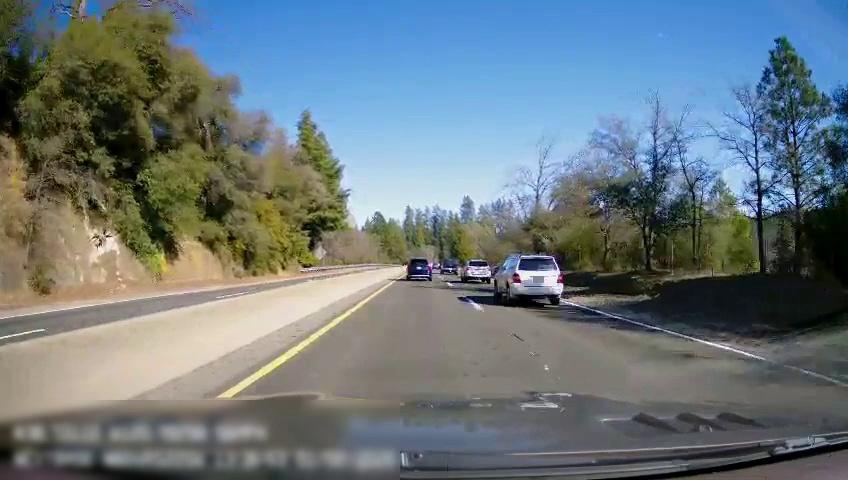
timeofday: Day
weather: Sunny
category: Drivable Space
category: Drivable Space
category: Vehicles | SUV
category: Vehicles | SUV
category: Vehicles | SUV
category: Vehicles | Truck
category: Lanes | Current Lane
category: Lanes | Current Lane
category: Lanes | Current Lane
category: Lanes | Opposite Lane
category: Lanes | Opposite Lane